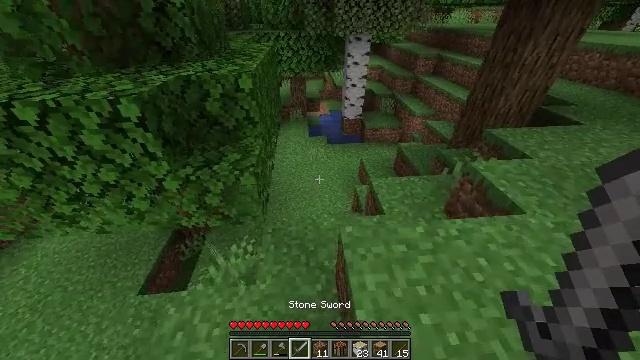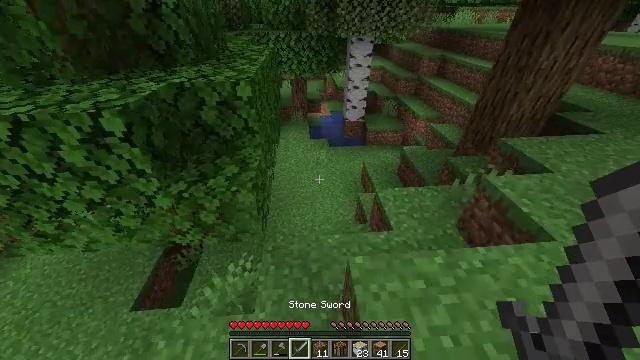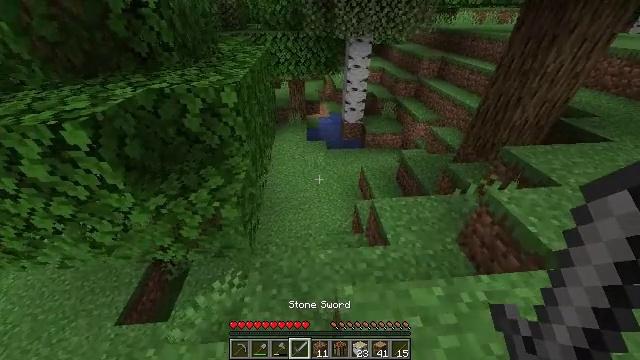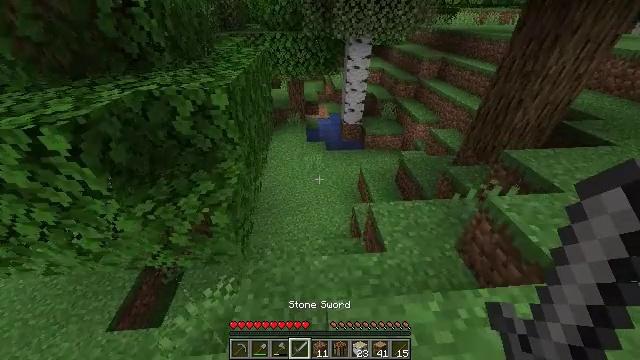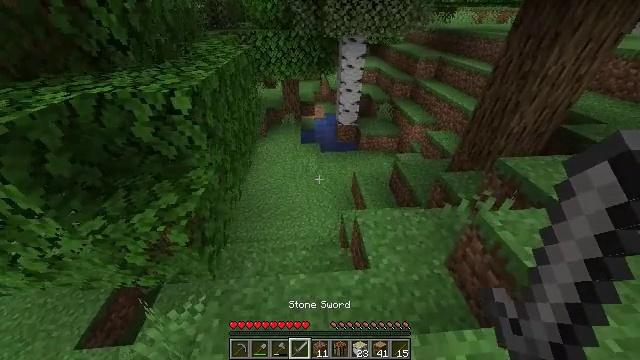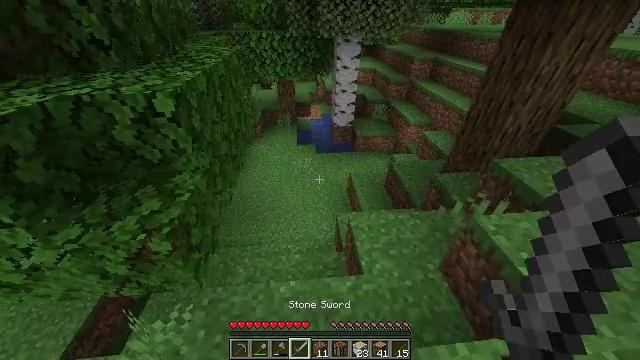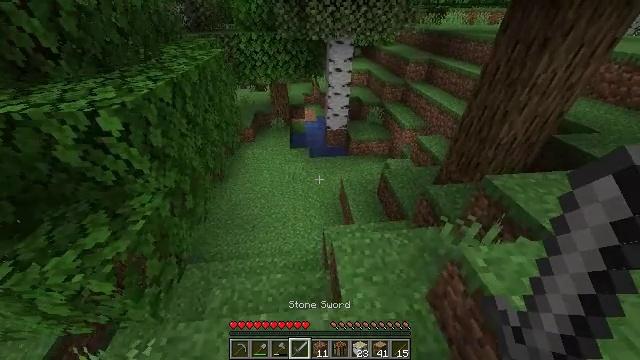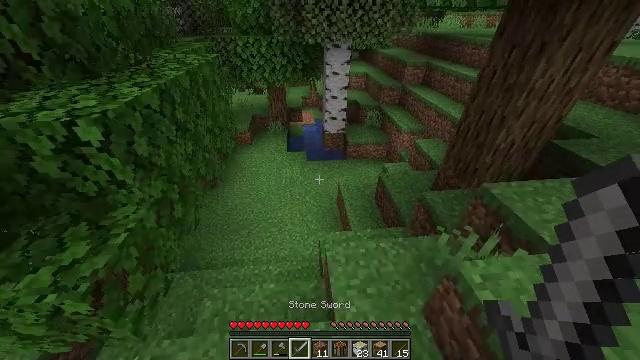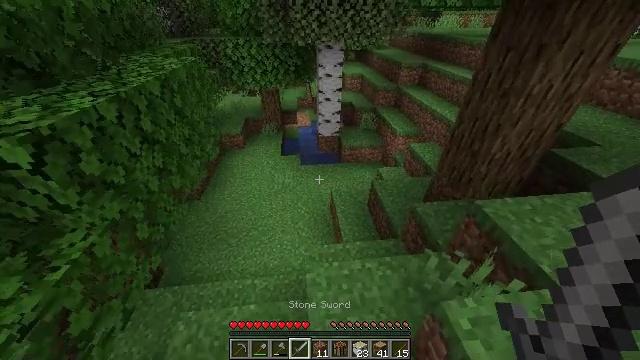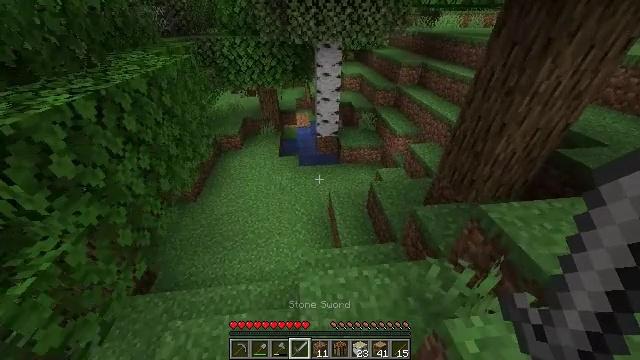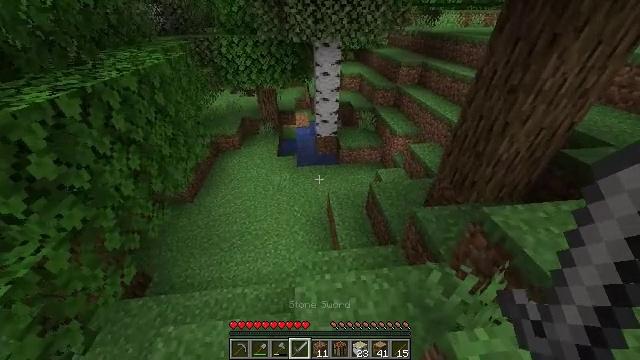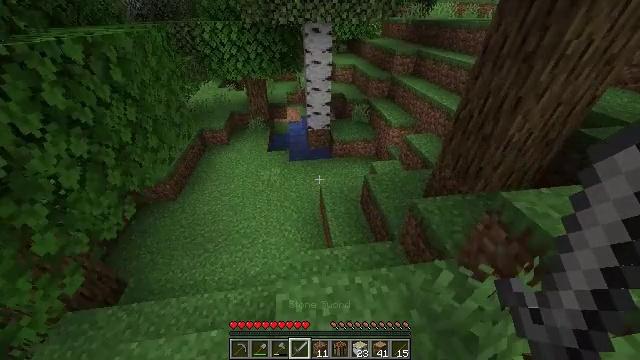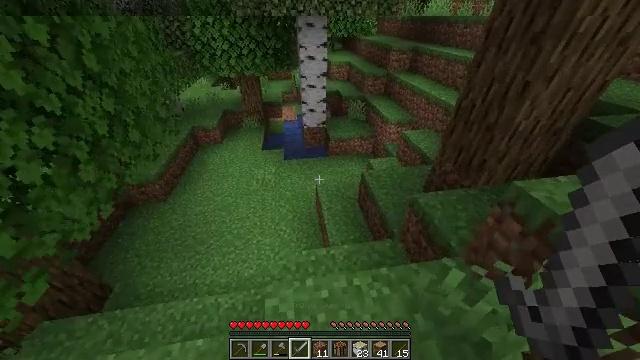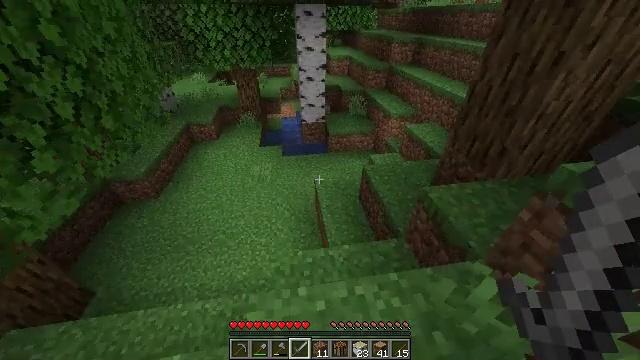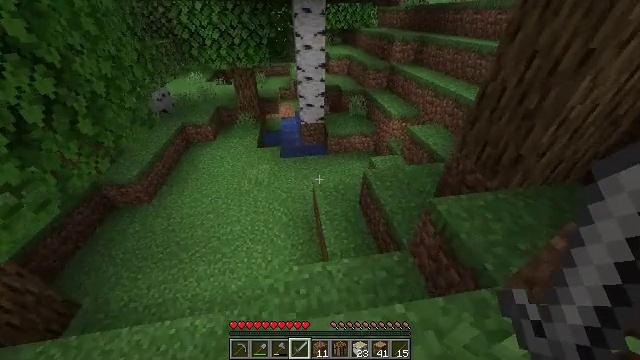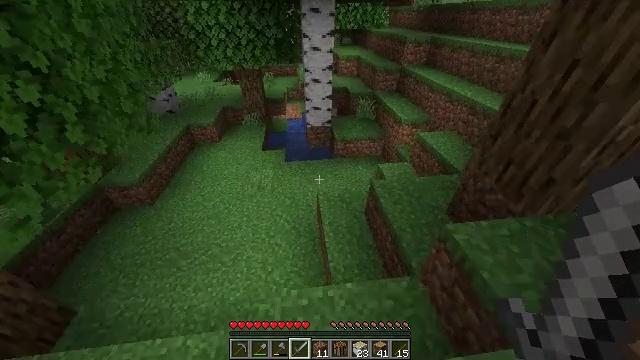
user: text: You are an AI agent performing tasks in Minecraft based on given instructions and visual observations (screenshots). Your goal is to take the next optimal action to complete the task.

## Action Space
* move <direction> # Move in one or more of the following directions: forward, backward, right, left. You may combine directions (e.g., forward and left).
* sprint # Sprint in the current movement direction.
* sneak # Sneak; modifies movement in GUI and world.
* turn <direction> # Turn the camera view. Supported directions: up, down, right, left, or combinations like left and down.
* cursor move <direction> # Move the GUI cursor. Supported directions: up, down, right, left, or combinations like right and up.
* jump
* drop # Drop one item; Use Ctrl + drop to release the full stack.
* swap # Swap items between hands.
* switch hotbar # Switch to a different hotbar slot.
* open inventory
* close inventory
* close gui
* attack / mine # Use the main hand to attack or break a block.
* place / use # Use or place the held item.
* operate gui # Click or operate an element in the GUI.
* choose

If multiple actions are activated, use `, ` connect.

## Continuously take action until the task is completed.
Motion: motion action
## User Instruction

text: Remove oak leaves from branches.
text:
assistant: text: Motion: move forward and move right, sprint
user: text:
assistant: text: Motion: move forward and move right, sprint
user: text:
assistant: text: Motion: move forward and move right, sprint
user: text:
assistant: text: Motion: move forward and move right, sprint
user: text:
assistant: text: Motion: move forward and move right, sprint
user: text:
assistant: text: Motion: move forward and move right, sprint
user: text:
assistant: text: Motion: move forward and move right, sprint
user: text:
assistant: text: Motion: move forward and move right, sprint
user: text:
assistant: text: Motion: move forward, sprint
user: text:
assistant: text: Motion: move forward, sprint
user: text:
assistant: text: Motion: move forward, sprint, turn right
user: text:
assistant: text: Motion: move forward, sprint, turn right
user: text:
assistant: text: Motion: move forward, sprint
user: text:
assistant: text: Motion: move forward, sprint
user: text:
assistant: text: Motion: move forward, sprint, turn left
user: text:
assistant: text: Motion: move forward, sprint, turn left
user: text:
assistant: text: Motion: move forward and move left, sprint, turn left
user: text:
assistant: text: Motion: move forward and move left, sprint, turn left and up
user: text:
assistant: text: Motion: move forward and move left, sprint, turn left and up
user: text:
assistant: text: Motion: move forward and move left, sprint, turn left and up
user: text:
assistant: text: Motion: move forward and move left, sprint
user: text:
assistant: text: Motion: move forward and move left, sprint
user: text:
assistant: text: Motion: move forward and move left, sprint
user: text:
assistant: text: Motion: move forward and move left, sprint, jump
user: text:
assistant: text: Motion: move forward, sprint, turn left, jump
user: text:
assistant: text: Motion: move forward, sprint, turn left, jump
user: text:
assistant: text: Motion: move forward, sprint, turn left, jump
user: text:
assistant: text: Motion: move forward, sprint, turn left, jump
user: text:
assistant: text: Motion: move forward, sprint
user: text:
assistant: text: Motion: move forward, sprint